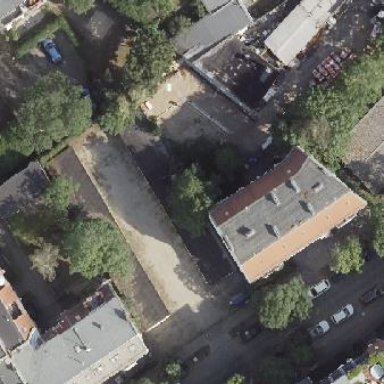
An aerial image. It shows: Unique apartment building with double saltbox roof shape.